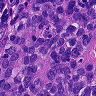
Metastatic tissue present: yes